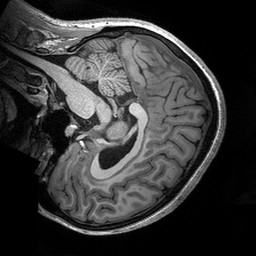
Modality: T1w
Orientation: sagittal
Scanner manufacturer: siemens
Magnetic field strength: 3 T
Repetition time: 2.53 s
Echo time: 0.00288 s